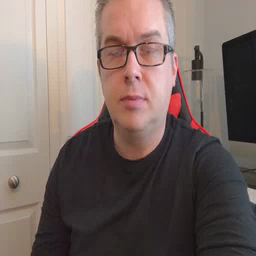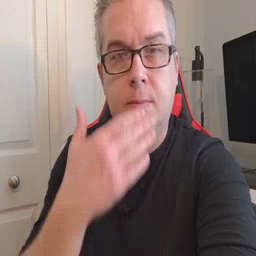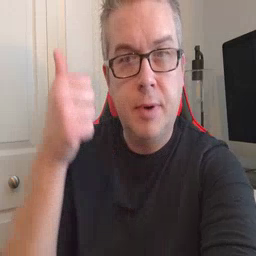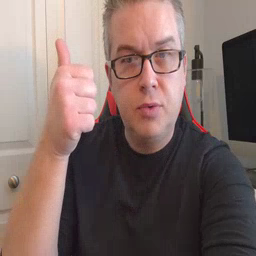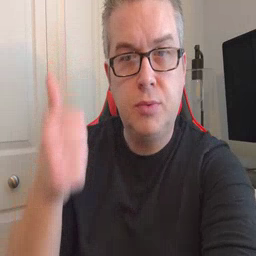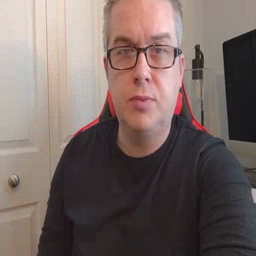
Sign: better